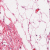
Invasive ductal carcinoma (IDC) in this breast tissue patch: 0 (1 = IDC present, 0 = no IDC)